Interaction volume radius: 10 \u00c5
Interaction volume height: 15 \u00c5
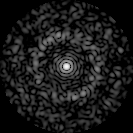
Disorder parameter: 0.8158